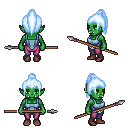
a pixel art fantasy rpg character, female body template, orc, green skin, blue vest, magenta pants, white cyan long topknot hairstyle, maroon shoes, spear, four views (front, back, left, right), 2x2 character sprite sheet, small pixel art, hard edges, no anti-aliasing